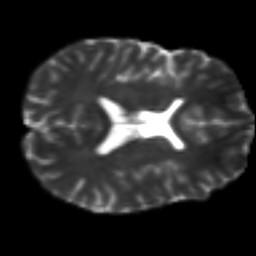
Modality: T2w
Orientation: axial
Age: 32
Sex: male
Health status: healthy
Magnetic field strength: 3 T
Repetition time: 9 s
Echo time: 0.093 s